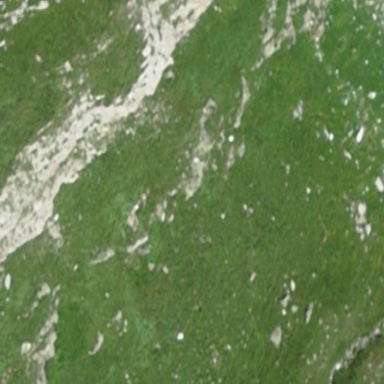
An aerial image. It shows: Picturesque grassland.